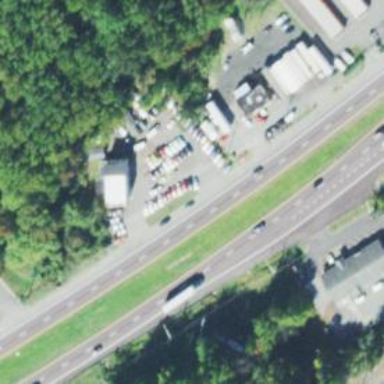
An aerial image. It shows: Trunk highway.